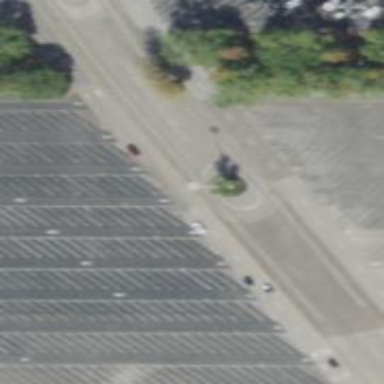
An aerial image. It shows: Designated parking area for trams on service road.